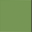
Piece: xx